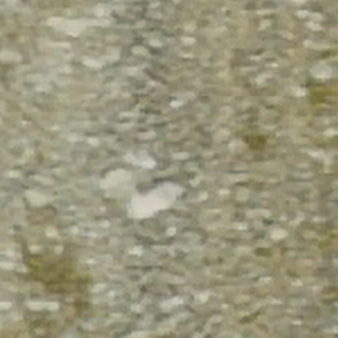
Label: other